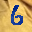
Label: 6